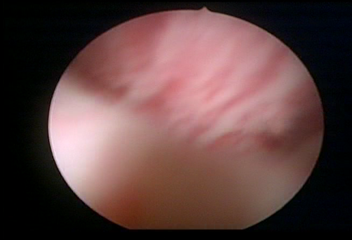
Modality: WLC
Class: Normal mucosa
Bladder cancer association: No